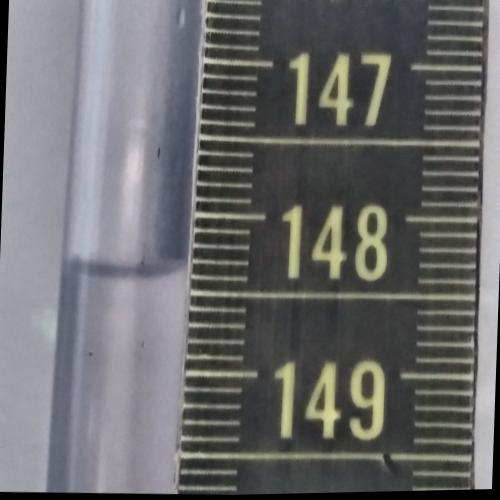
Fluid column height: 148.4 cm